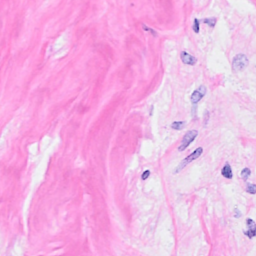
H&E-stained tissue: Breast